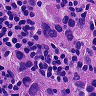
Metastatic tissue present: yes